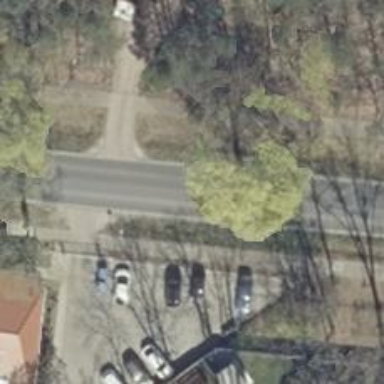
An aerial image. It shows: Secondary road with asphalt surface and separate sidewalks on both sides.